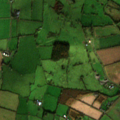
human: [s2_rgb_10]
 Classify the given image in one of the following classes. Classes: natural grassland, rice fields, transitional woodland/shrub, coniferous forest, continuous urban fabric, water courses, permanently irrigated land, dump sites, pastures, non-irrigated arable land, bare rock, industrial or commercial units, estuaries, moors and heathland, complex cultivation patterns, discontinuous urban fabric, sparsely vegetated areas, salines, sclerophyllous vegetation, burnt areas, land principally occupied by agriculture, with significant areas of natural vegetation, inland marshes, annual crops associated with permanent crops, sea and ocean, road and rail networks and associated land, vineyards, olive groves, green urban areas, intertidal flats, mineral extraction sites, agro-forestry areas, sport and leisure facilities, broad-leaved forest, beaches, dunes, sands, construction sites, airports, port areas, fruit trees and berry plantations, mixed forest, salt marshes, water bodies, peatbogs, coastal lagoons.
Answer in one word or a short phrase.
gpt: non-irrigated arable land, pastures